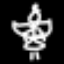
Label: angel